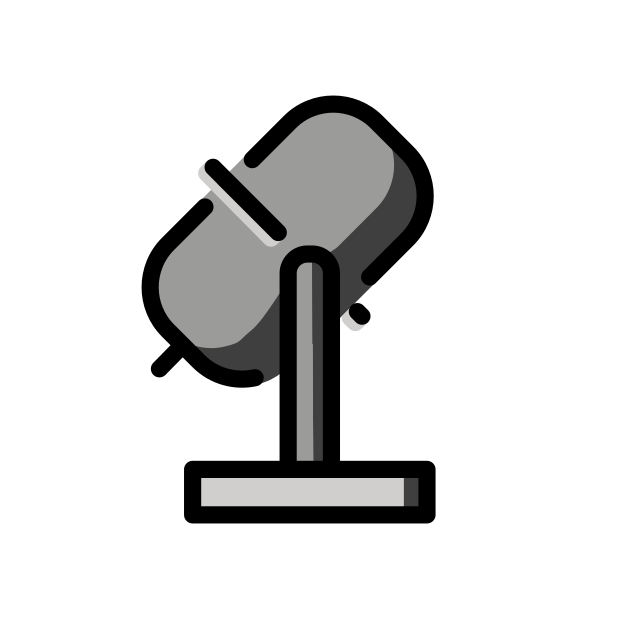
studio microphone